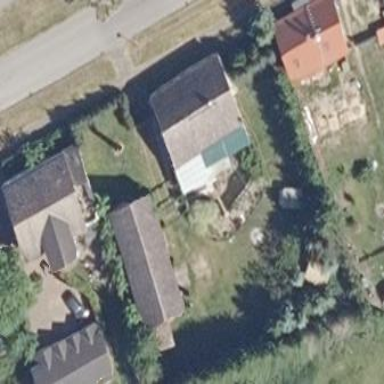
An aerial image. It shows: Detached building with gabled roof made of black roof tiles.